Interaction volume radius: 10 \u00c5
Interaction volume height: 40 \u00c5
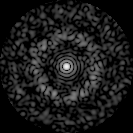
Disorder parameter: 0.829